Question: Not sure what I am missing... I can reproduce the example and some answers by @CJ Yetman, but not the following simple reprex:
'''
library(tibble)
#> Warning: package 'tibble' was built under R version 4.0.5
library(networkD3)
#> Warning: package 'networkD3' was built under R version 4.0.5
sankeyNetwork(Links = tibble(source = c(1,2), target = c(2,3), value = c(1, 2)), Nodes = tibble(name = c("start", "end", "extra")), Source = "source", Target = "target", Value = "value", NodeID = "name",units = "TWh")
#> Links is a tbl_df. Converting to a plain data frame.
#> Nodes is a tbl_df. Converting to a plain data frame.
'''

<URL>
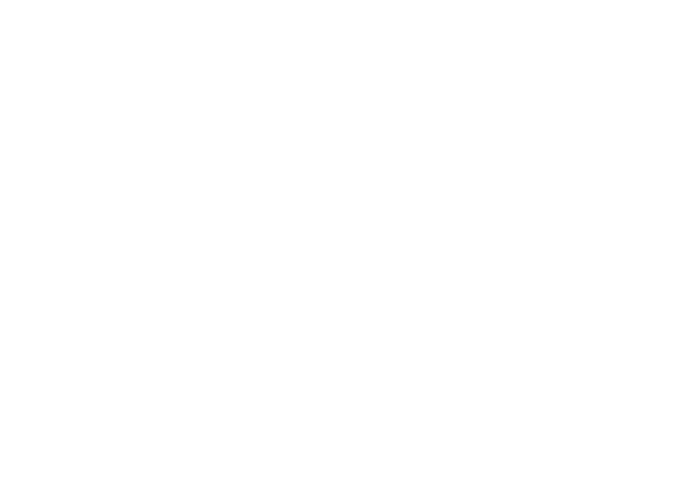
Answer: The problem is that your source and target ids need to be 0-indexed like this:
'''
library(tibble)
#> Warning: package 'tibble' was built under R version 4.1.2
library(networkD3)
Links = data.frame(source = c(1,2), target = c(2,3), value = c(1, 2))
Links$source <- Links$source - 1
Links$target <- Links$target - 1
Nodes = data.frame(name = c("start", "end", "extra"))
sankeyNetwork(Links = Links, Nodes = Nodes, Source = "source", Target = "target", Value = "value", NodeID = "name",units = "TWh")
'''

<URL>